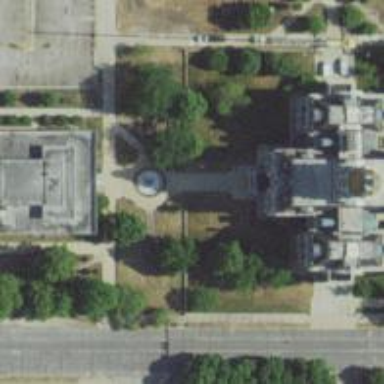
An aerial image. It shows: Public building that serves as courthouse.